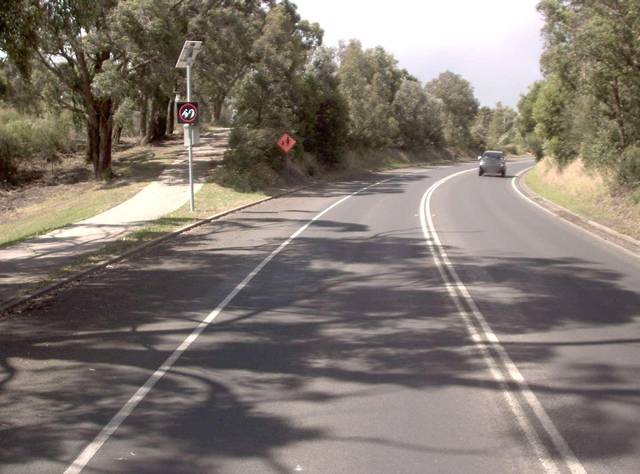
Region: Australia
Coordinates: -38.185, 146.286